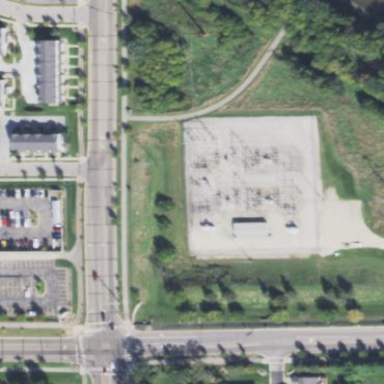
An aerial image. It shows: Substation surrounded by fence.